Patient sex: F
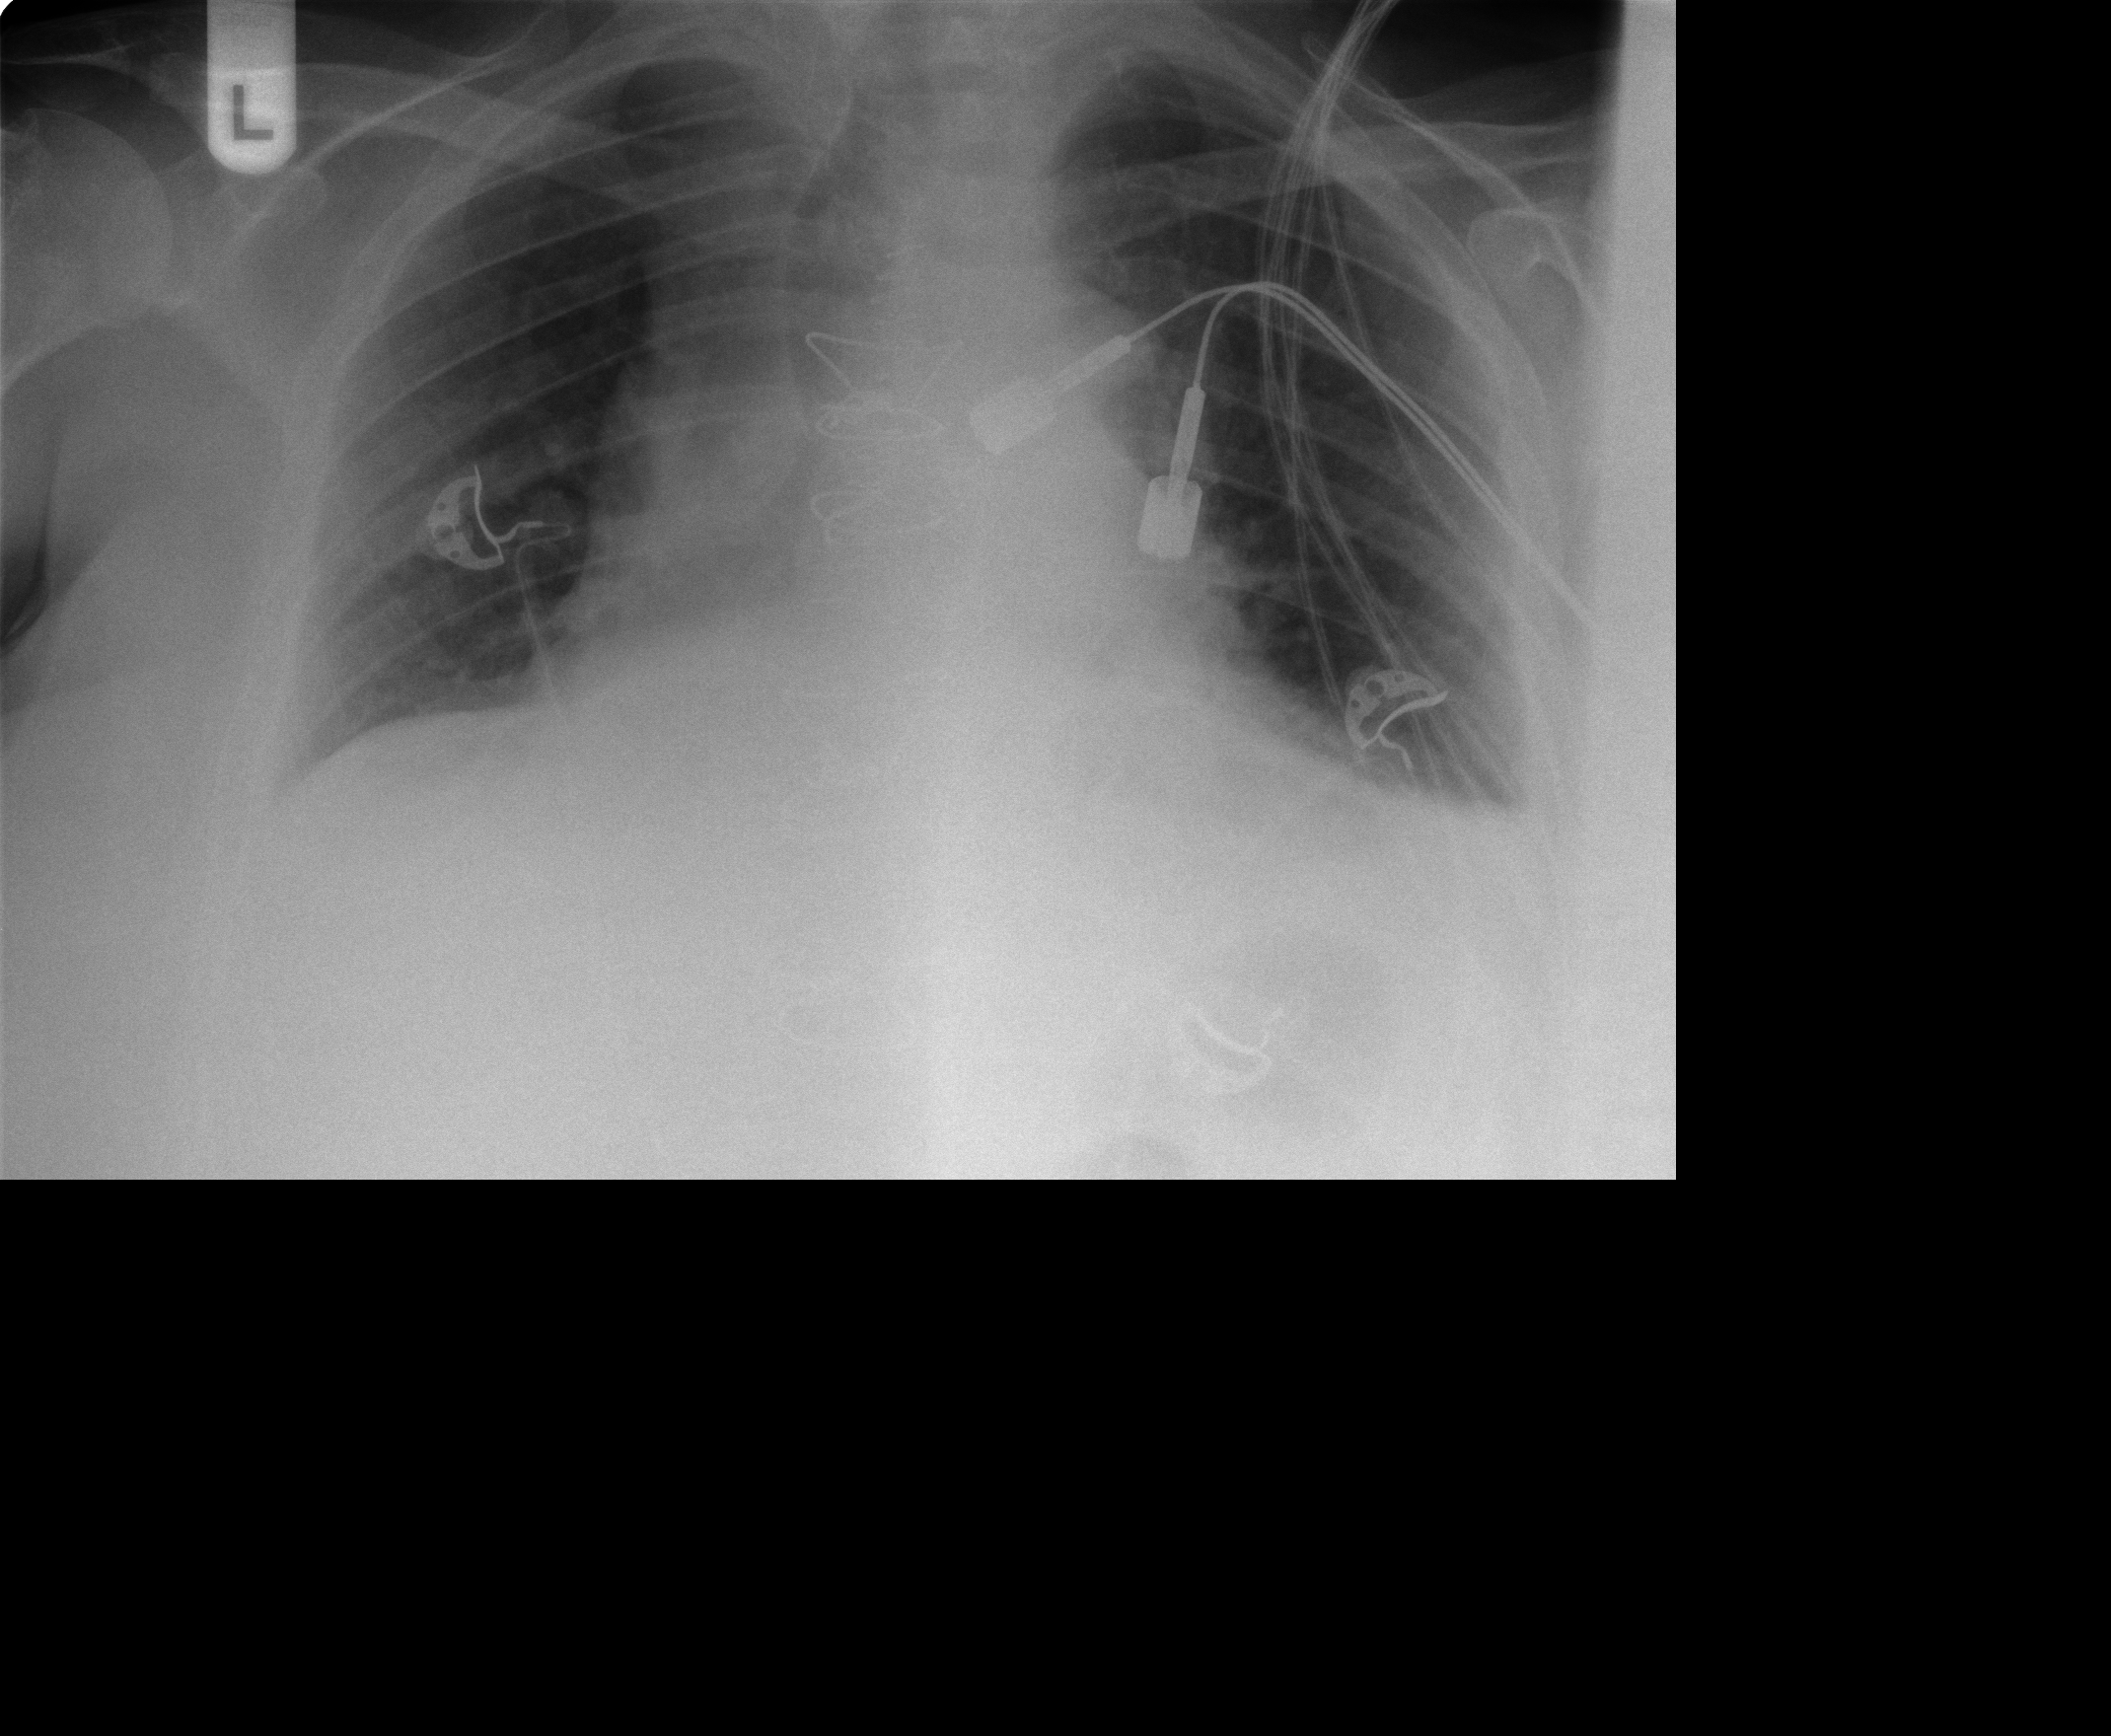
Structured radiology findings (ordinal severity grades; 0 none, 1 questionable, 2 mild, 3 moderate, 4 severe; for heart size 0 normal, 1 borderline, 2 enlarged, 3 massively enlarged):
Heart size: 1
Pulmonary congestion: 1
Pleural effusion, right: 0
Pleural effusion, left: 1
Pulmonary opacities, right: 0
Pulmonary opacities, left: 0
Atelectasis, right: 1
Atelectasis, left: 2